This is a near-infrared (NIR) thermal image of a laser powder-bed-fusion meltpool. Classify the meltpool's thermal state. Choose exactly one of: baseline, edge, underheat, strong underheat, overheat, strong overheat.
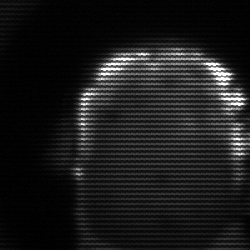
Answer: baseline